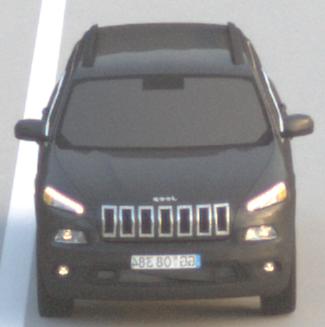
Make: Jeep
Model: Cherokee 3.2 V6 Pentastar
Detailed model: Cherokee (KL)
Model produced from: 2014/07
Model produced until: 2015/07
Doors: 5
Color: gray
Road condition: dry road
Daytime: sunrise or sunset
Contrast: low contrast